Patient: sex M, age 75
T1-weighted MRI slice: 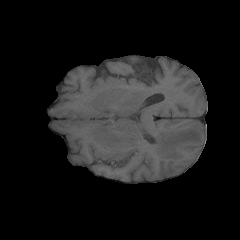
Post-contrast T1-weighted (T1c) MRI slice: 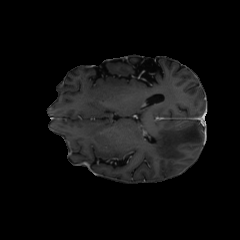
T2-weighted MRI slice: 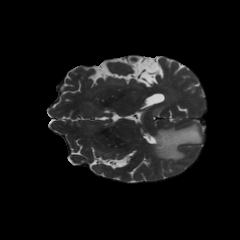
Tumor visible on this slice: yes
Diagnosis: Glioblastoma, IDH-wildtype
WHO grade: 4